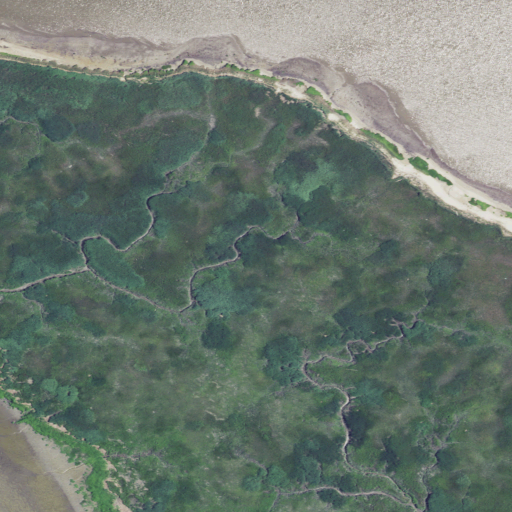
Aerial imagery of mountain in Delaware named Persimmon Hummock containing herbaceous wetlands and open water